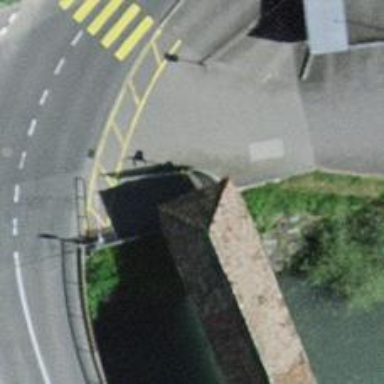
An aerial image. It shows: Historic bridge over footway.